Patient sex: F
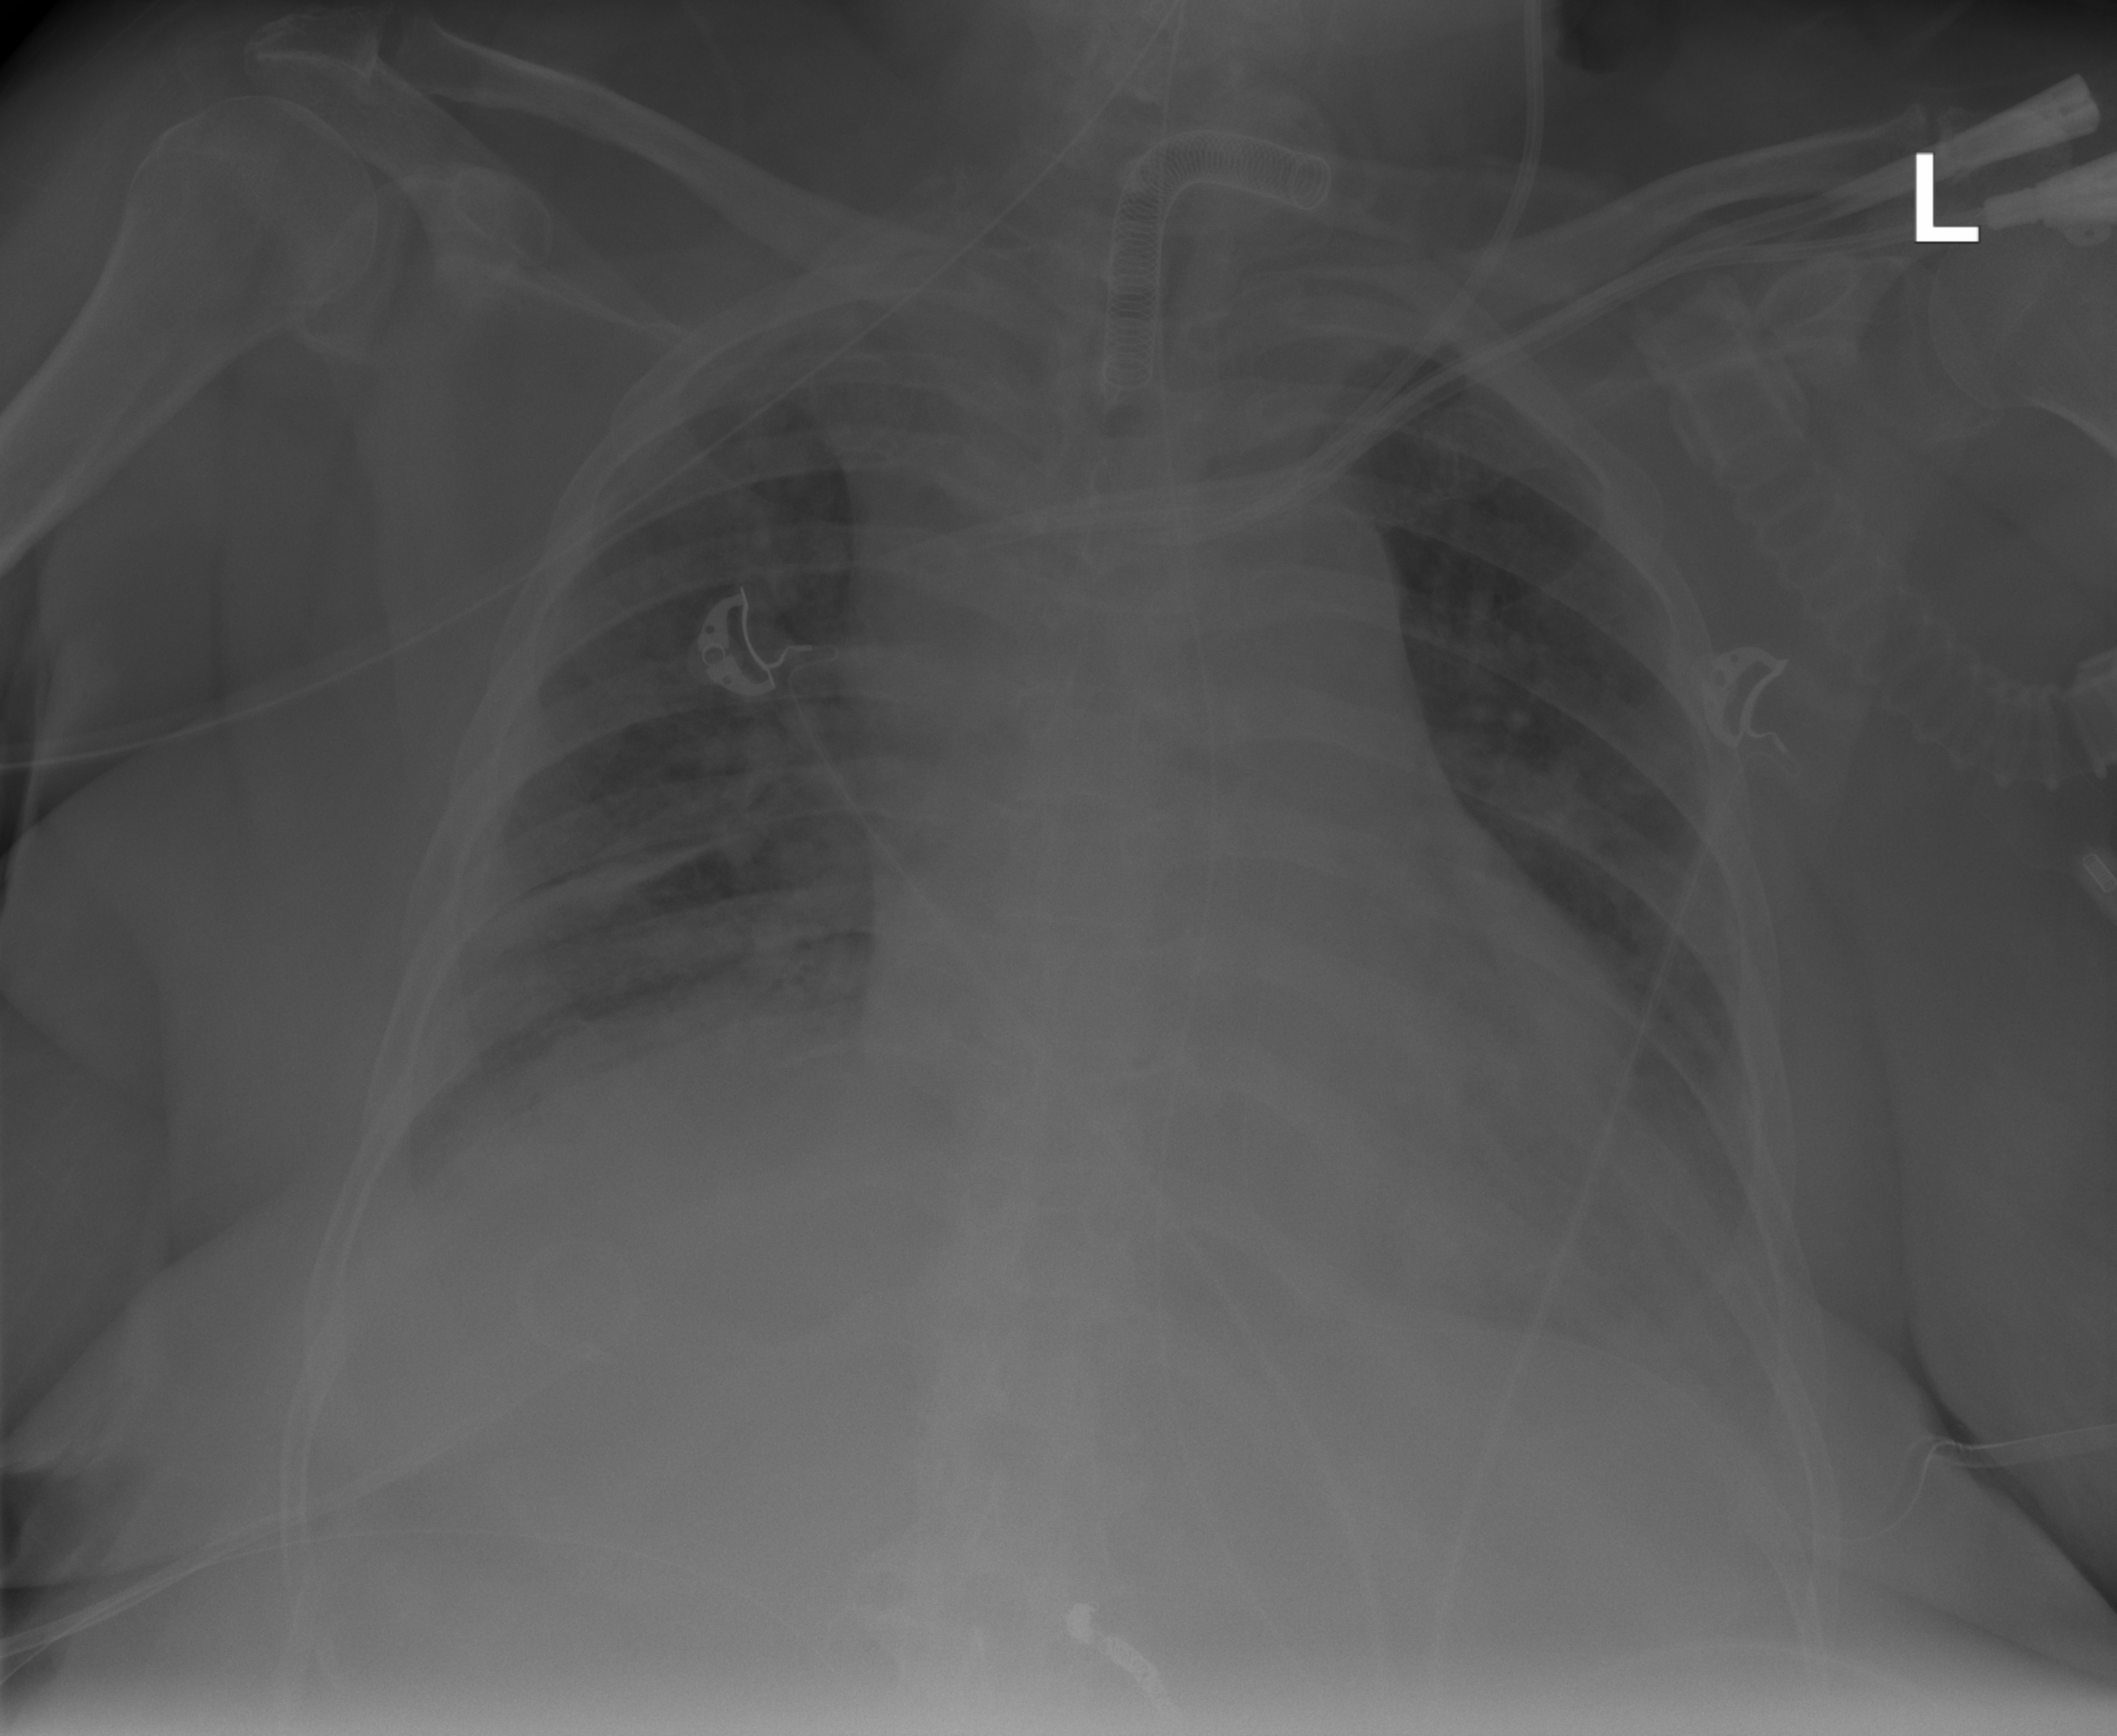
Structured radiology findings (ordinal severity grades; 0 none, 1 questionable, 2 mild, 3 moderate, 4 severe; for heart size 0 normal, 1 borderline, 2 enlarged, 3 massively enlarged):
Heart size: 2
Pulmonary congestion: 2
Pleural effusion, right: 2
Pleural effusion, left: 2
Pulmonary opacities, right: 0
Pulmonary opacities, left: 0
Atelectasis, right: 2
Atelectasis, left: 2